Aerial crown-view tile of a tropical tree (Barro Colorado Island, Panama), acquired 20250217:
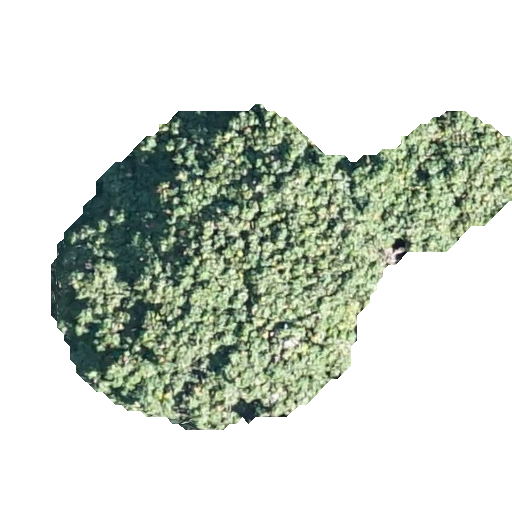
Species: Pourouma bicolor
GBIF accepted scientific name: Pourouma bicolor
Crown area: 141.776 m²